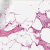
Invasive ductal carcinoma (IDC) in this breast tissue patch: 0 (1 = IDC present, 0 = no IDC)